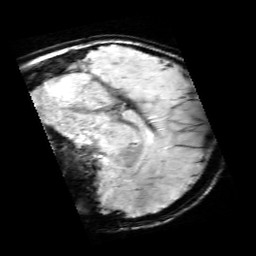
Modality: SWI
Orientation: sagittal
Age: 10
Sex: male
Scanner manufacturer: siemens
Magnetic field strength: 3 T
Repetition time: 0.027 s
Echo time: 0.02 s